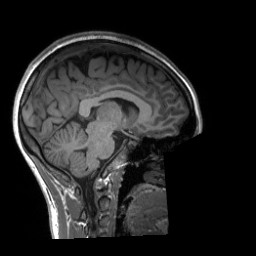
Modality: T1w
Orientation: sagittal